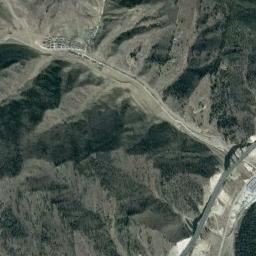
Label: mountain